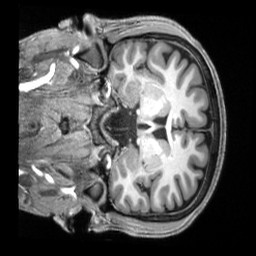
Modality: T1w
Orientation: coronal
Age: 26
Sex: male
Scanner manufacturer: siemens
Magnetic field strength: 3 T
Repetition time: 2.3 s
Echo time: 0.00229 s